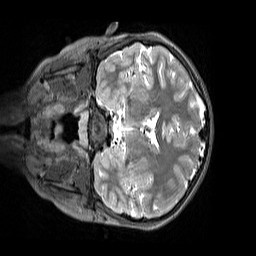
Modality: T2w
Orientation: coronal
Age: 12
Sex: female
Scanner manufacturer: siemens
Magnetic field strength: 3 T
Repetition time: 3.2 s
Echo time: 0.408 s